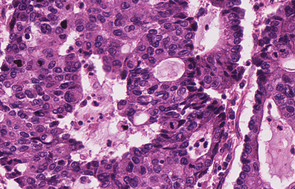
Tumor epithelial tissue: yes
Tumor-associated stroma tissue: no
Normal tissue: no